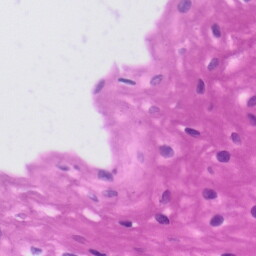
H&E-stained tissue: Tonsil